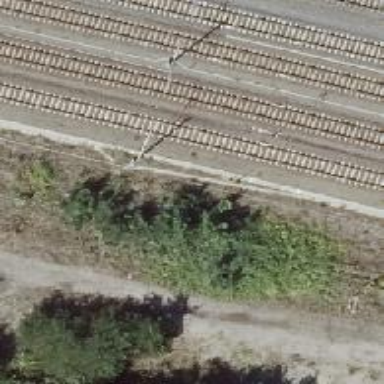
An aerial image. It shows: Catenary mast for power lines.